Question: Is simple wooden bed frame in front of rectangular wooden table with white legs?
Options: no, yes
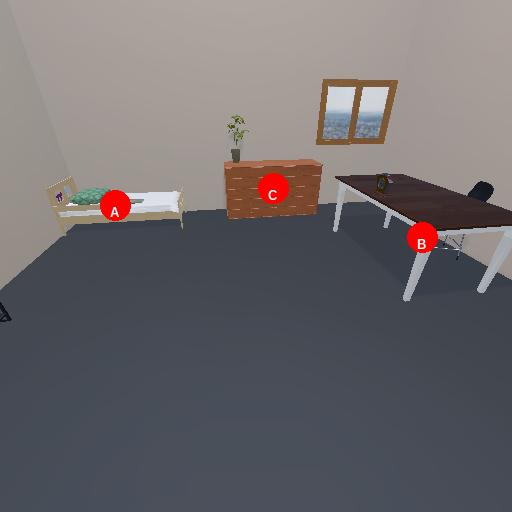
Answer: no